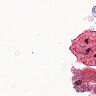
Metastatic tissue present: no